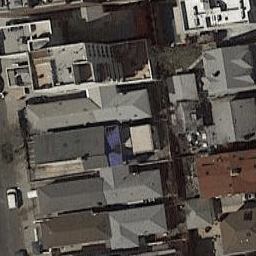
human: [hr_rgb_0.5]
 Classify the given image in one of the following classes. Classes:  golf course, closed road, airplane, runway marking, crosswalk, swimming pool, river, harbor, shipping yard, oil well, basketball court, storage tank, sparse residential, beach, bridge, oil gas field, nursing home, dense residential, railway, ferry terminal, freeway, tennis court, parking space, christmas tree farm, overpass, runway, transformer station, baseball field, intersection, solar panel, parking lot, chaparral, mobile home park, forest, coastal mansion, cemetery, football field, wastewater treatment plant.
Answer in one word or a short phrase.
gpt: dense residential